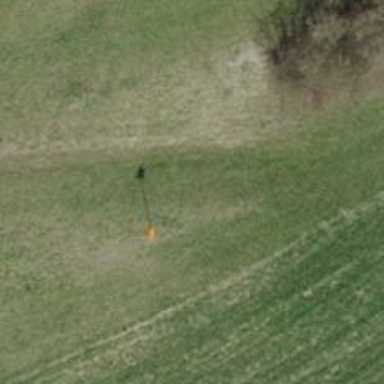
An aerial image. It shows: Pipeline marker.